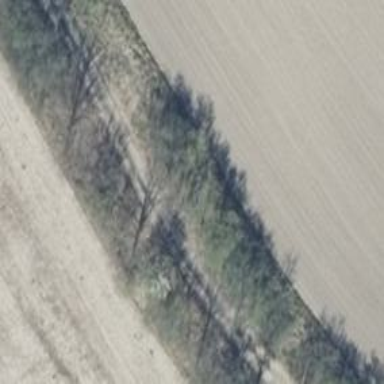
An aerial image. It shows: Row of deciduous broadleaved trees.